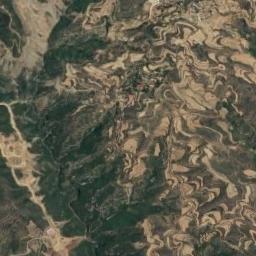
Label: mountain